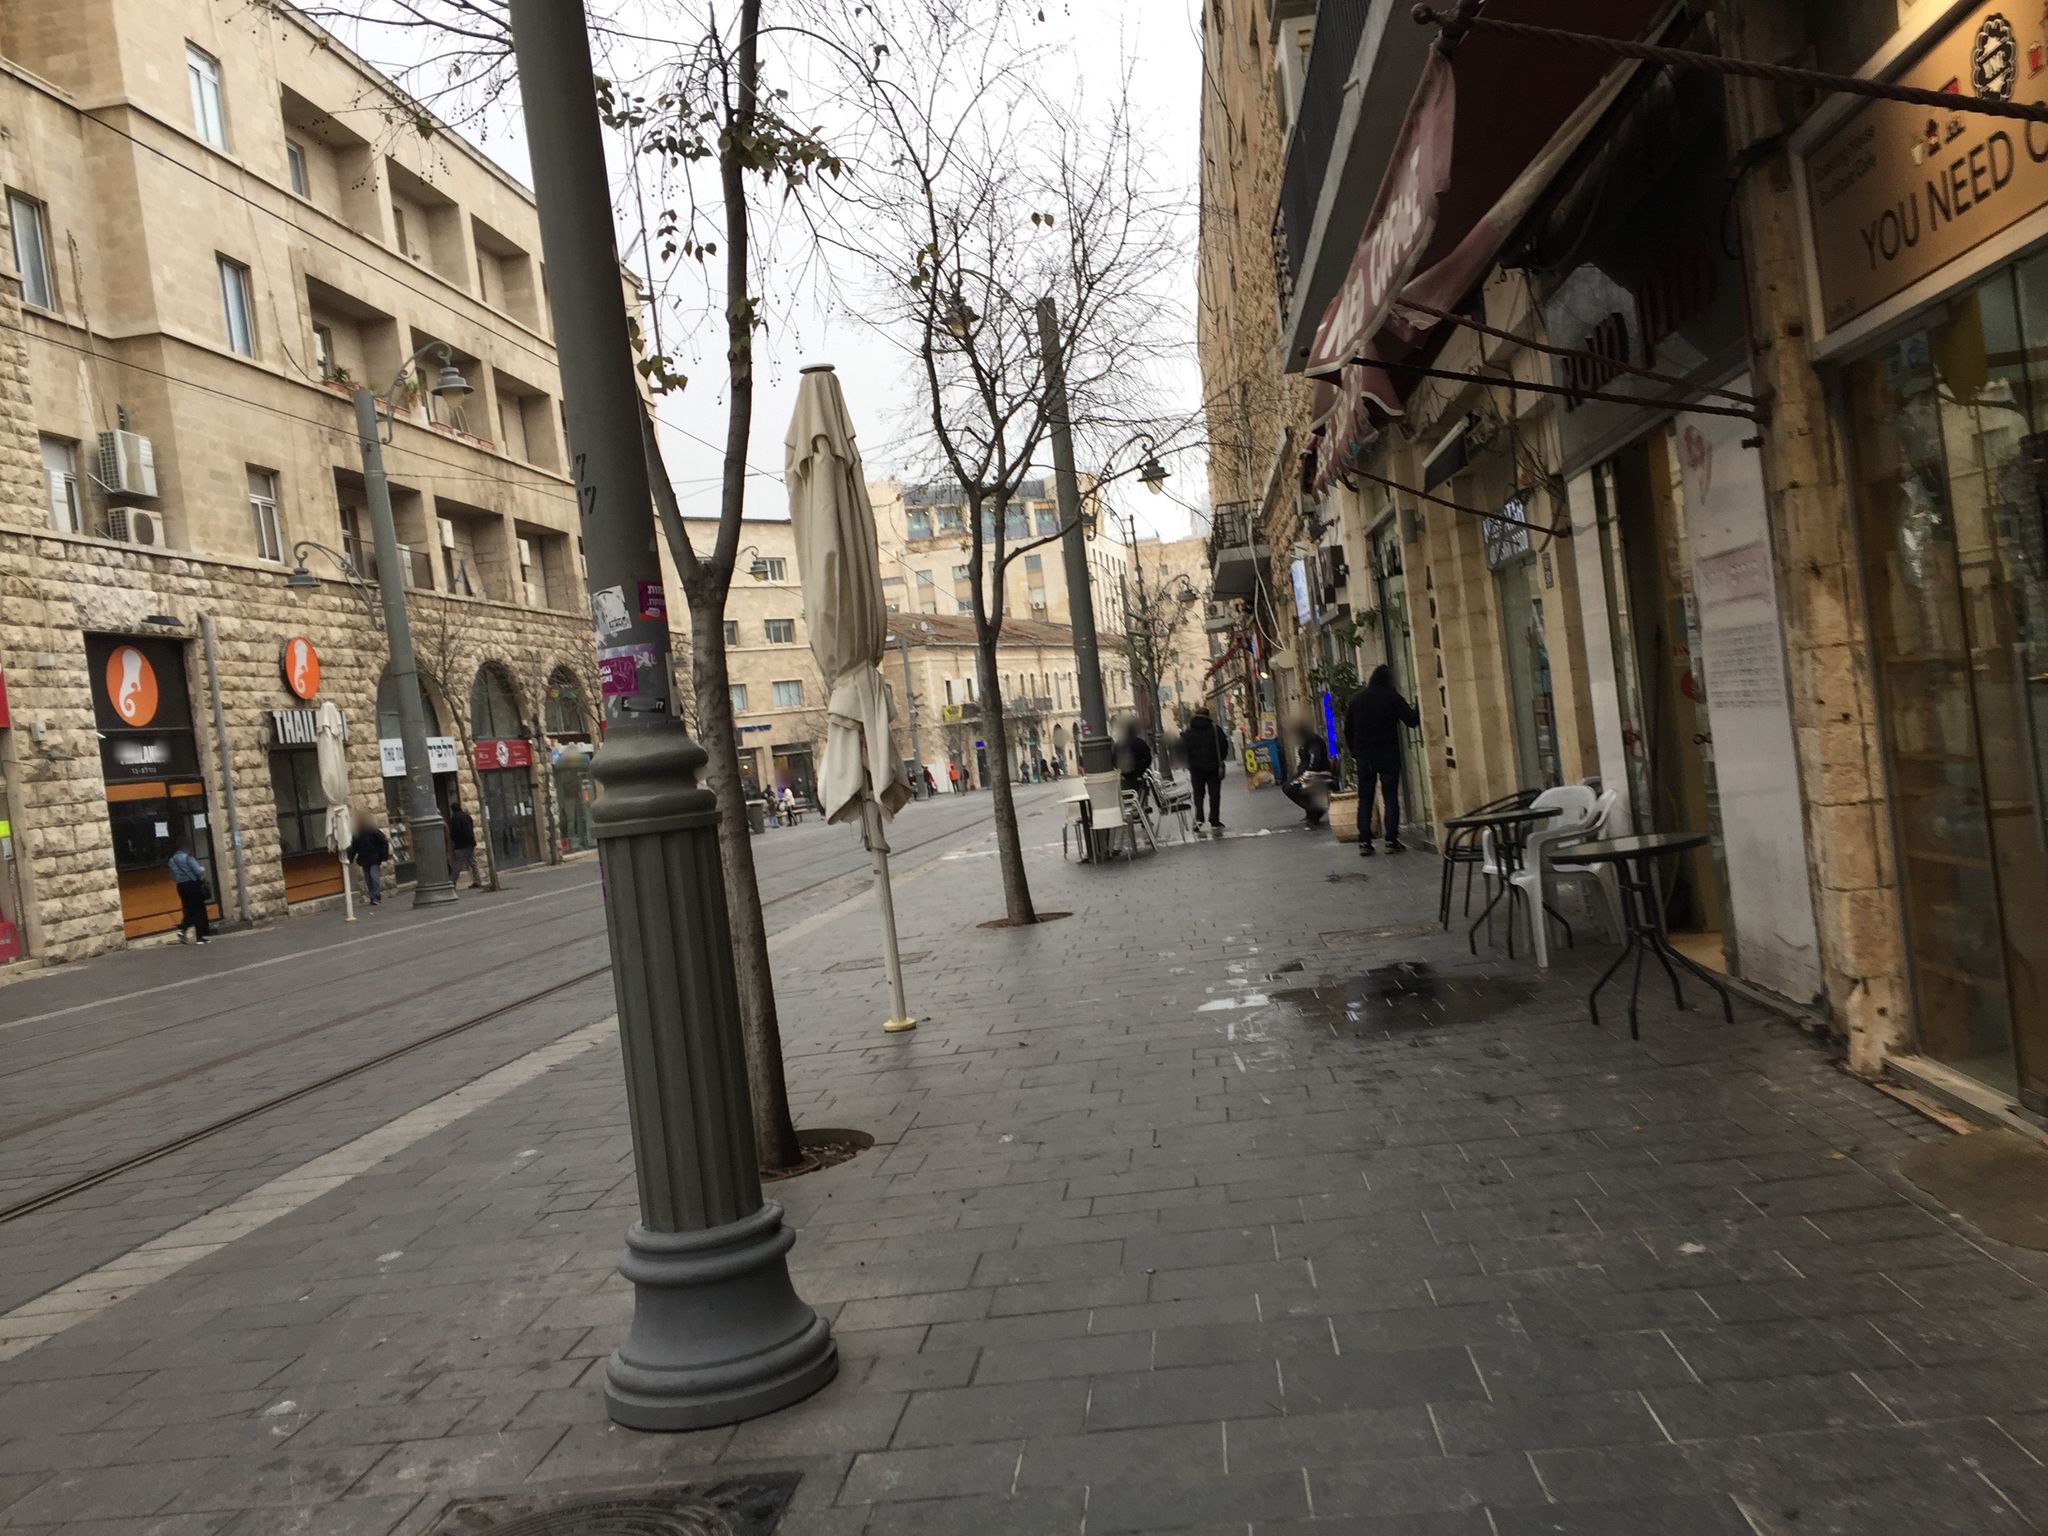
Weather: rainy
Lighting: day
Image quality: good
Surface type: walking surface
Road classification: pedestrian
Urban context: urban centre
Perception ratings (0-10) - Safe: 6.19, Lively: 9.64, Beautiful: 7.15, Boring: 2.64, Depressing: 3.67, Wealthy: 9.68